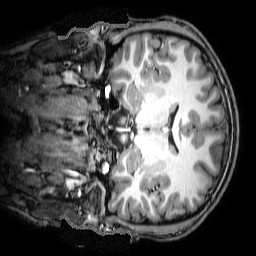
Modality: T1w
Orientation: sagittal
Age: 24
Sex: male
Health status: ill
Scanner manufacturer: philips
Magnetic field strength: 3 T
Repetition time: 8.154 s
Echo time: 3.735 s